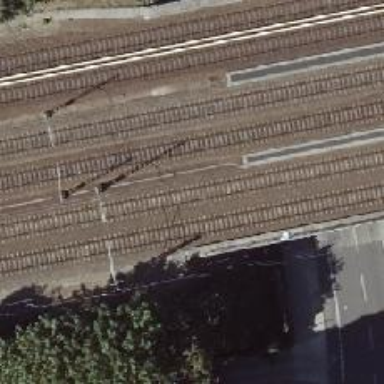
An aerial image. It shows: Bridge with electrified railway tracks featuring contact line.